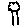
Label: tree